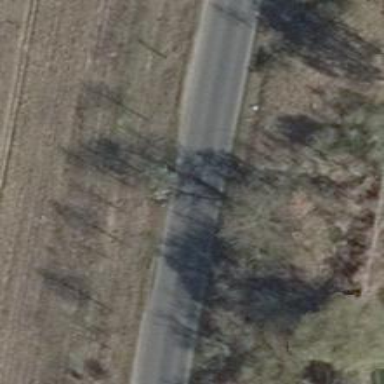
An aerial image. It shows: Row of broadleaved trees.